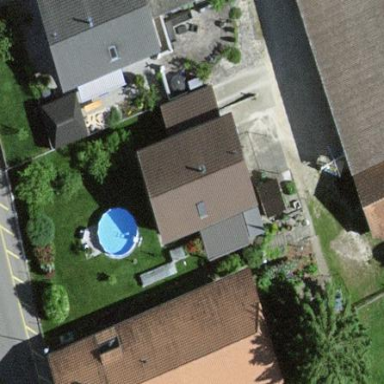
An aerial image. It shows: Residential building.